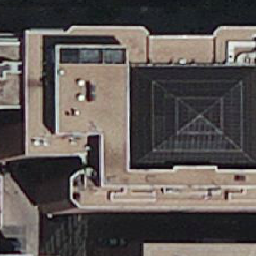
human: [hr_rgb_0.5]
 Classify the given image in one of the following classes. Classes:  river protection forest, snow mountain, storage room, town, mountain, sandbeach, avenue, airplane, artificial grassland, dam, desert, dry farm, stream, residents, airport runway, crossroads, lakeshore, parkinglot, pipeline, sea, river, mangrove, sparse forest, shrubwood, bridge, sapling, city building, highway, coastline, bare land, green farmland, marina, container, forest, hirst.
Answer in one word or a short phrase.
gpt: city building